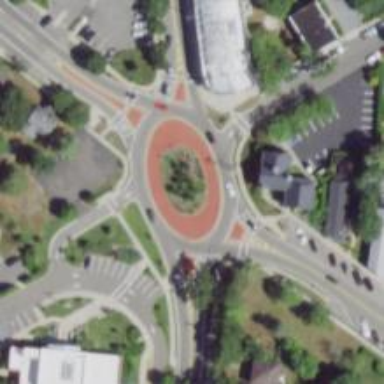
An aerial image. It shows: Secondary road around roundabout.